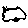
Label: car